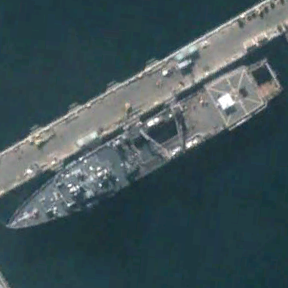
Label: combat